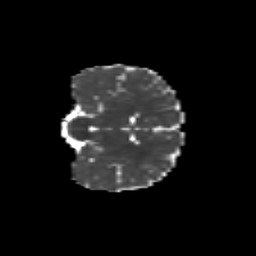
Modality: MD
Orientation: coronal
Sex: female
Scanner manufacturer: siemens
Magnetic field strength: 3 T
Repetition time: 5 s
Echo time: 0.071 s